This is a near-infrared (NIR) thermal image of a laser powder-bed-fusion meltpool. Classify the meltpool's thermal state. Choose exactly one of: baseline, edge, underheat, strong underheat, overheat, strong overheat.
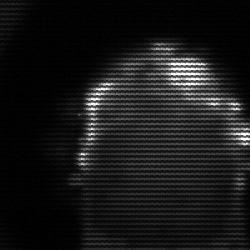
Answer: baseline